Question: I am trying to join 3 tables to pull out the information in the order displayed below but The Query I tried is only displaying records that exist in the lead_assign table. I know I would have to do a sub query but i am not sure how it would be written. Can someone point me in the right directions? thanks
Format I am looking for:
'''
rec_date, source, phone, email, fname lname
'''
Table Designs:

The query that I tried:
'''
select
l.rec_date,
l.source,
l.name,
l.phone,
l.email,
l.comments,
u.fname,
u.lname
from leads l
inner join lead_assign la
on l.id = la.lead_id
inner join users u
on la.user_id = u.id
where l.is_deleted=0
'''
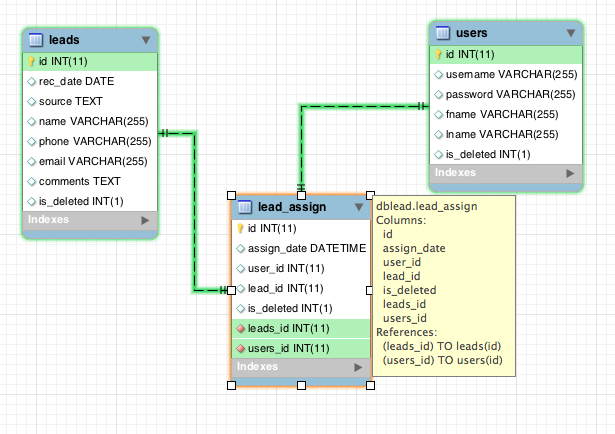
Answer: I think you just need to use a 'LEFT JOIN':
'''
select
l.rec_date,
l.source,
l.name,
l.phone,
l.email,
l.comments,
u.fname,
u.lname
from leads l
left join lead_assign la
on l.id = la.lead_id
left join users u
on la.user_id = u.id
where l.is_deleted=0
'''
This will return all records from the leads table, and only display the u.fname and u.lname where matching rows exists.
Good luck.